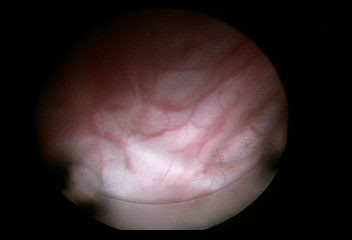
Modality: WLC
Class: Normal mucosa
Bladder cancer association: No